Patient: sex M, age 66
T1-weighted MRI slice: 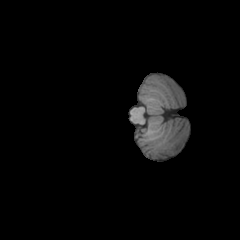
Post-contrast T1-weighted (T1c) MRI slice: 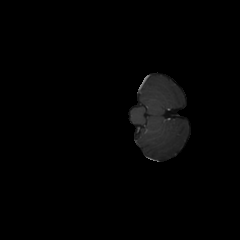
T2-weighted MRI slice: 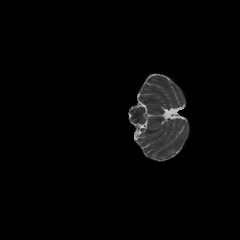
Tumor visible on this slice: no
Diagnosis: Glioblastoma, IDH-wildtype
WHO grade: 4